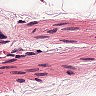
Metastatic tissue present: no